Question: I'm unsure why the is not correctly pathing the link
<URL>
<URL>
I have tested my rewrite rules on <URL>

But this not the same result, I get within my that was redirecting to ( fails to fall within rewrite).
'''
# dev_www_trunk/justink/public_html/search/manufacturer/hewlett-packard
RewriteRule ^(dev_[^/]*)/justink/public_html/search/manufacturer/?(.*)$ /$1/justink/public_html/search/index.php?advanced=0&manufacturer_rewrite=$2%{QUERY_STRING} [L]
'''
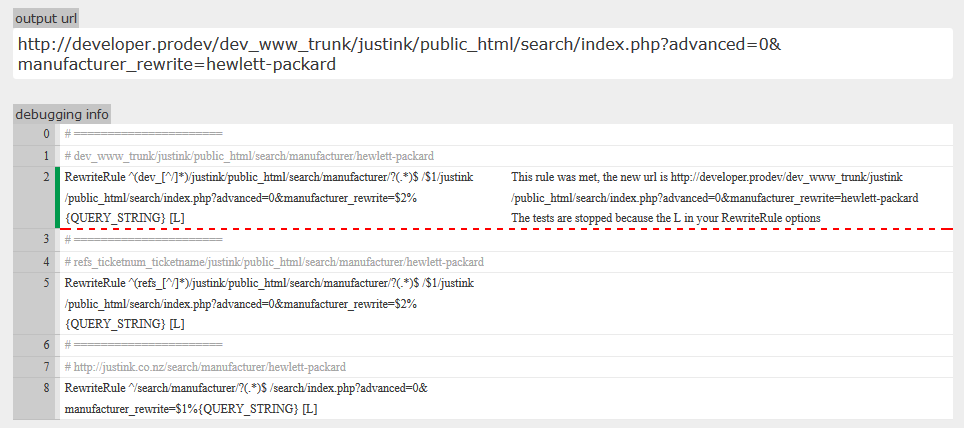
Answer: From the logs:
'''
'^(dev_[^/]*)/justink/public_html/search/manufacturer/?(.*)$' to uri 'search/manufacturer/hewlett-packard'
'''
You have to much prefix information in your regex. As you can see the URL provided to your regex is only
'''
'search/manufacturer/hewlett-packard'
'''
I believe you also want to redirect to a new HTTP location and not to a file, so that your 'mod_php' or 'php-fpm' interpret your redirected request:
'''
RewriteRule /search/manufacturer/?(.*)$ http://%{HTTP_HOST}/search/index.php?advanced=0&manufacturer_rewrite=$1%{QUERY_STRING} [L]
'''